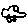
Label: car